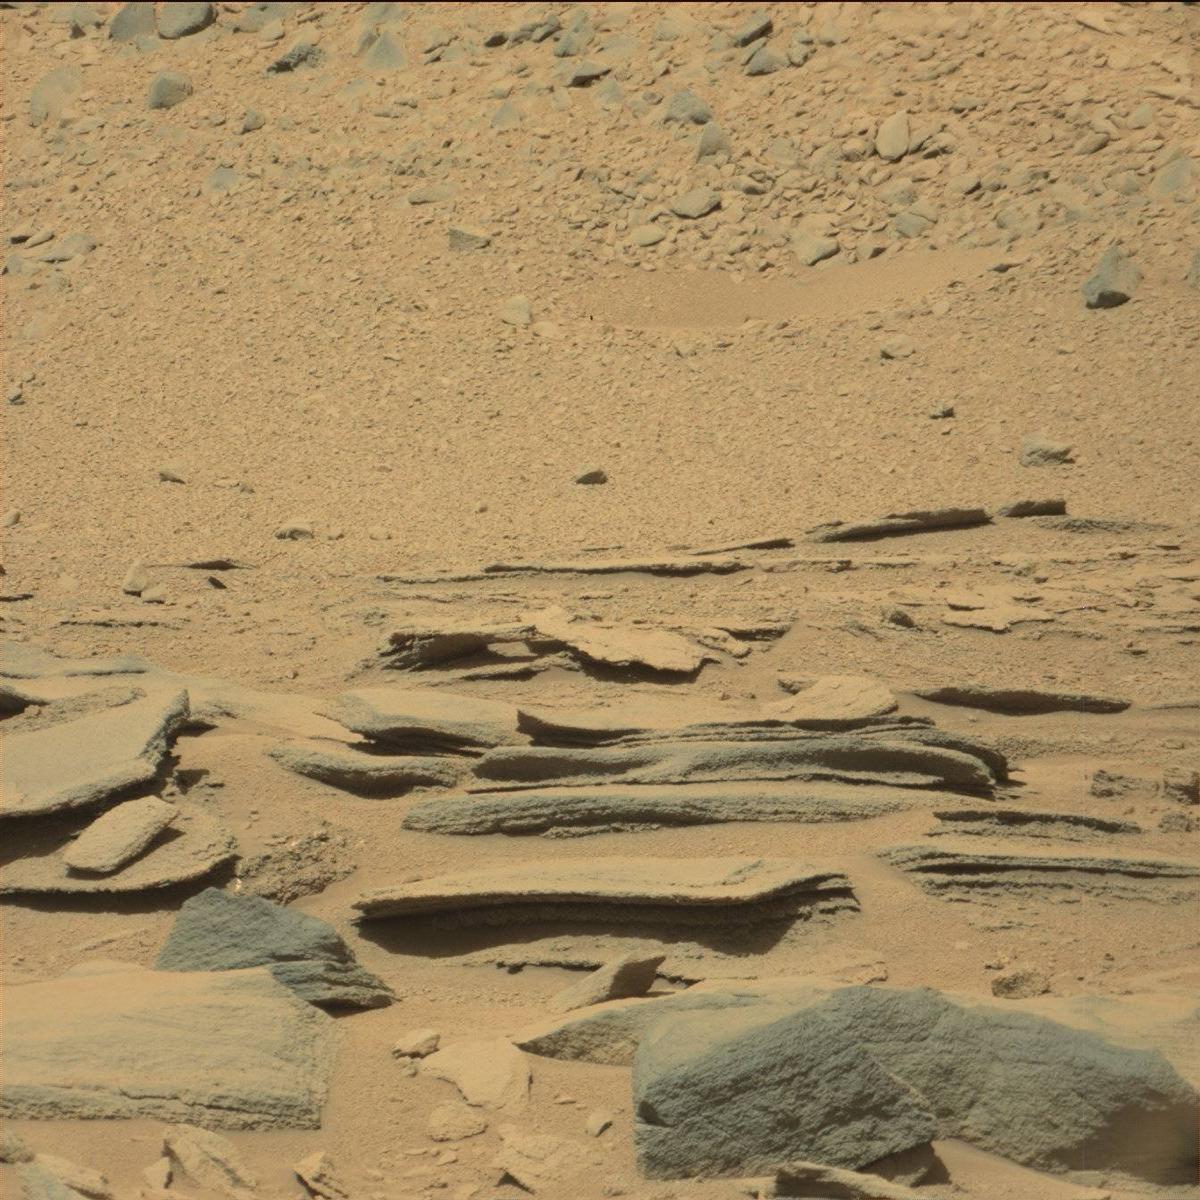
Terrain classes present: Bedrock, Sand / Soil